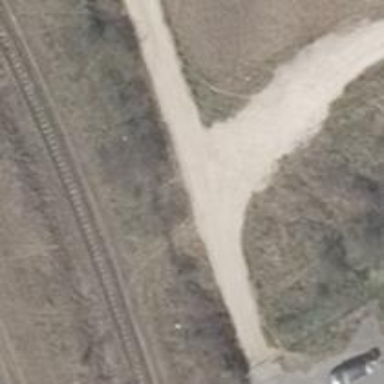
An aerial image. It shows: Track with grade3 tracktype.